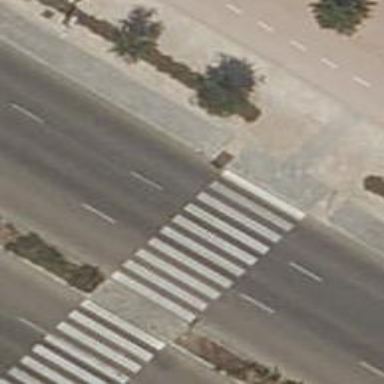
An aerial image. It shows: Uncontrolled road crossing.